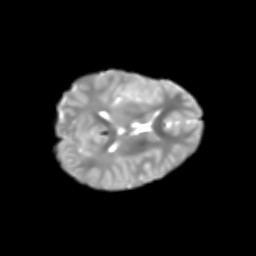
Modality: T2w
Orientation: axial
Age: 6
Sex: female
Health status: healthy